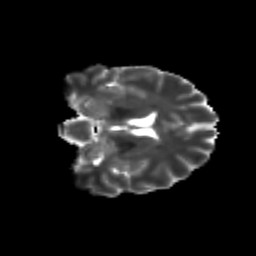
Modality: T2w
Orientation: coronal
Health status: ill
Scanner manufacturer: siemens
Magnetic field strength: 3 T
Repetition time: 6.8 s
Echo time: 0.097 s